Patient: sex M, age 61
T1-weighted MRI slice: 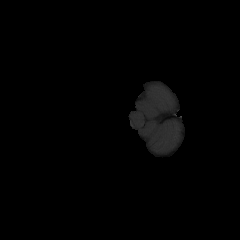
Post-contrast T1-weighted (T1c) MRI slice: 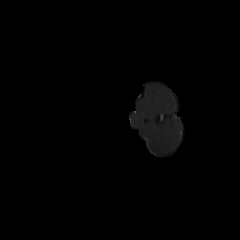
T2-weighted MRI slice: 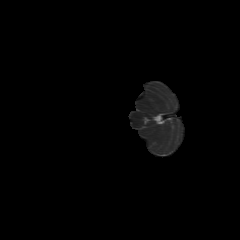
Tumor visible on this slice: no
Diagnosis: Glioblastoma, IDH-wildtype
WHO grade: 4